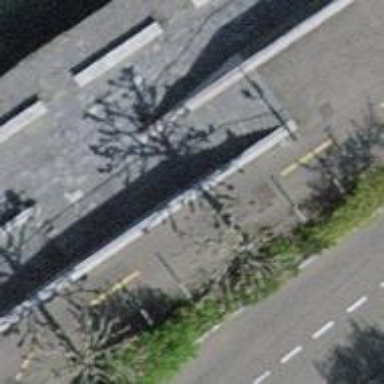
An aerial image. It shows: Retaining wall.